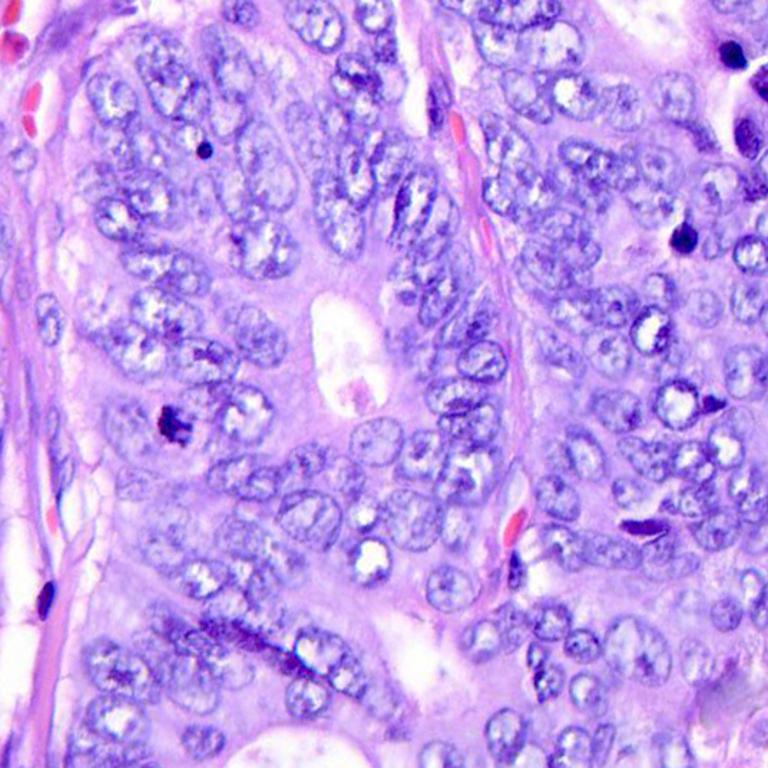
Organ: colon
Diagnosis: adenocarcinomas